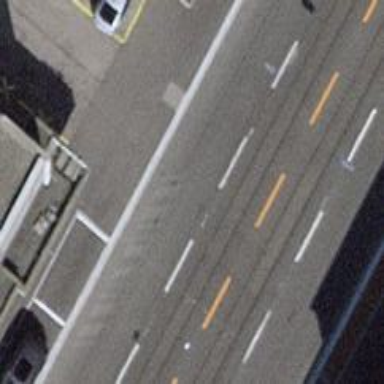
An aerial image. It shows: Unmarked crossing with traffic calming table.